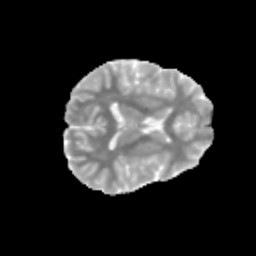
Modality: MD
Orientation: axial
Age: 13
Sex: female
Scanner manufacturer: siemens
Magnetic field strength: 3 T
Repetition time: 3.8 s
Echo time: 0.07 s